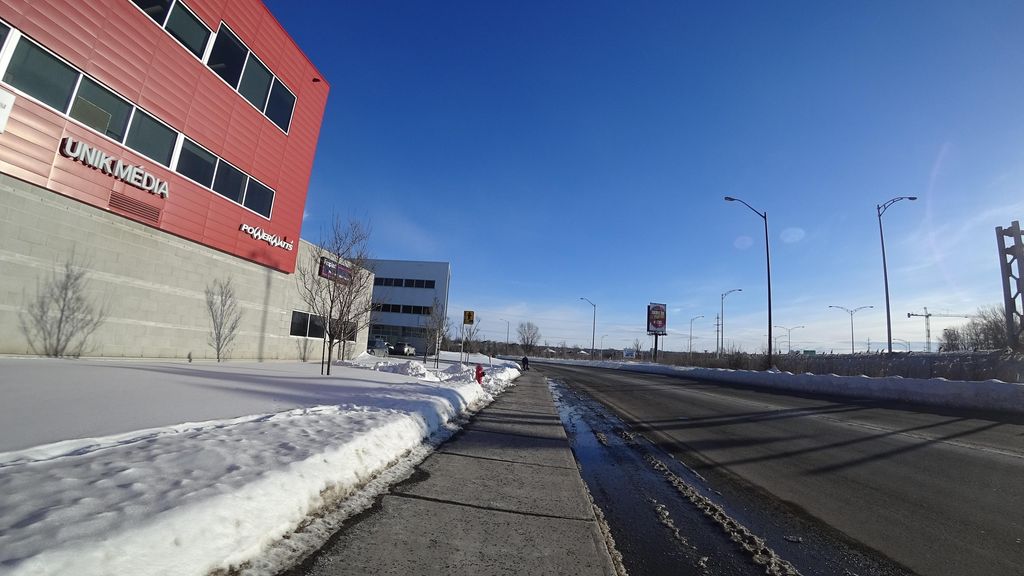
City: quebec_city